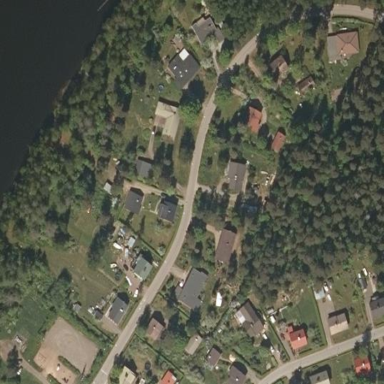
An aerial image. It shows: Residential area.